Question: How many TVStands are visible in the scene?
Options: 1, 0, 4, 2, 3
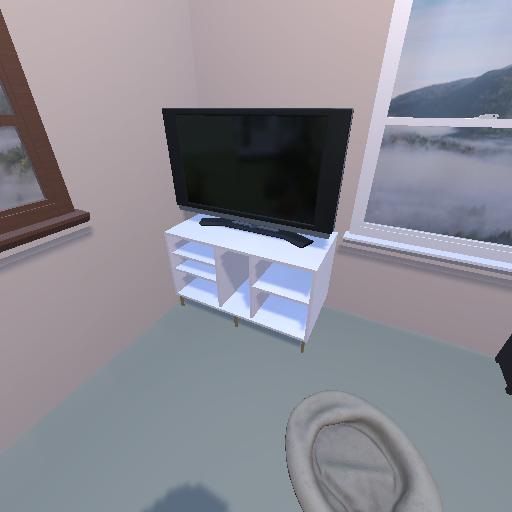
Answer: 1